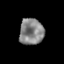
Tissue: prostate
Cell type: Epithelial cells
Senescence score: 0.3615
Nuclear area (px): 625
Mean DAPI intensity: 133.499